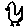
Label: bird